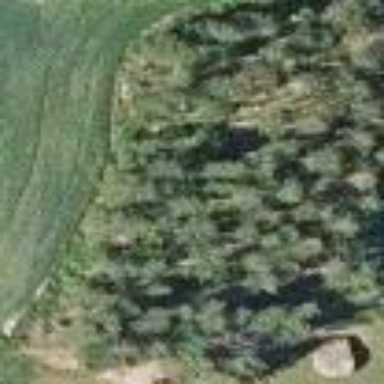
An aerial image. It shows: Beautiful woodland area.